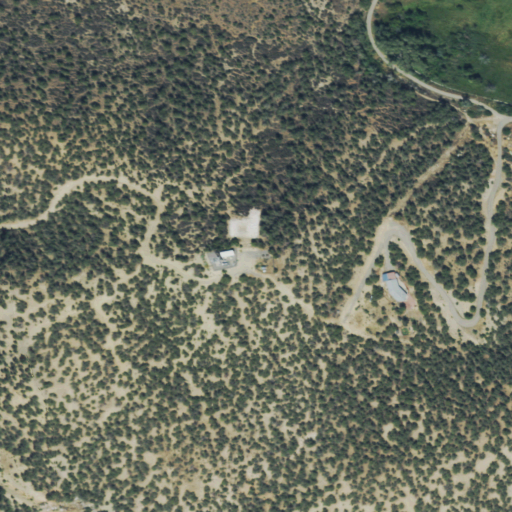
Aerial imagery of mountain in Colorado named Cedar Hill containing evergreen forest, cultivated crops, shrub, deciduous forest, open development, and medium intensity development